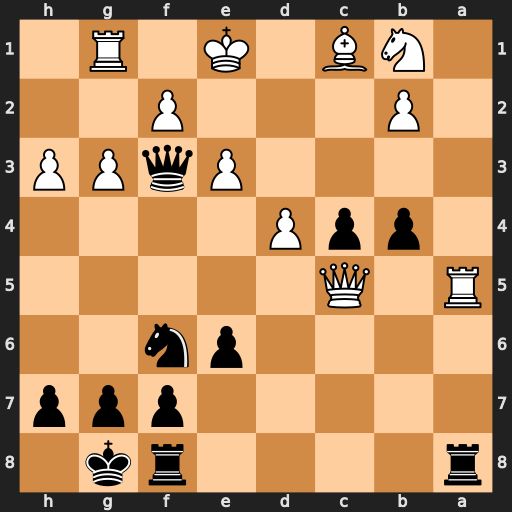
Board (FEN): r4rk1/5ppp/4pn2/R1Q5/1ppP4/4PqPP/1P3P2/1NB1K1R1
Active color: b
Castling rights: -
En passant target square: -
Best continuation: Ne4 Qxf8+ Rxf8